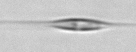
Label: Cylindrotheca